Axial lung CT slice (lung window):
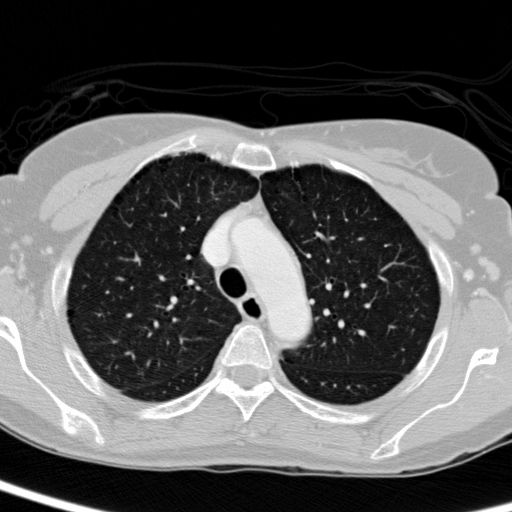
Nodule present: no